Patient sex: M
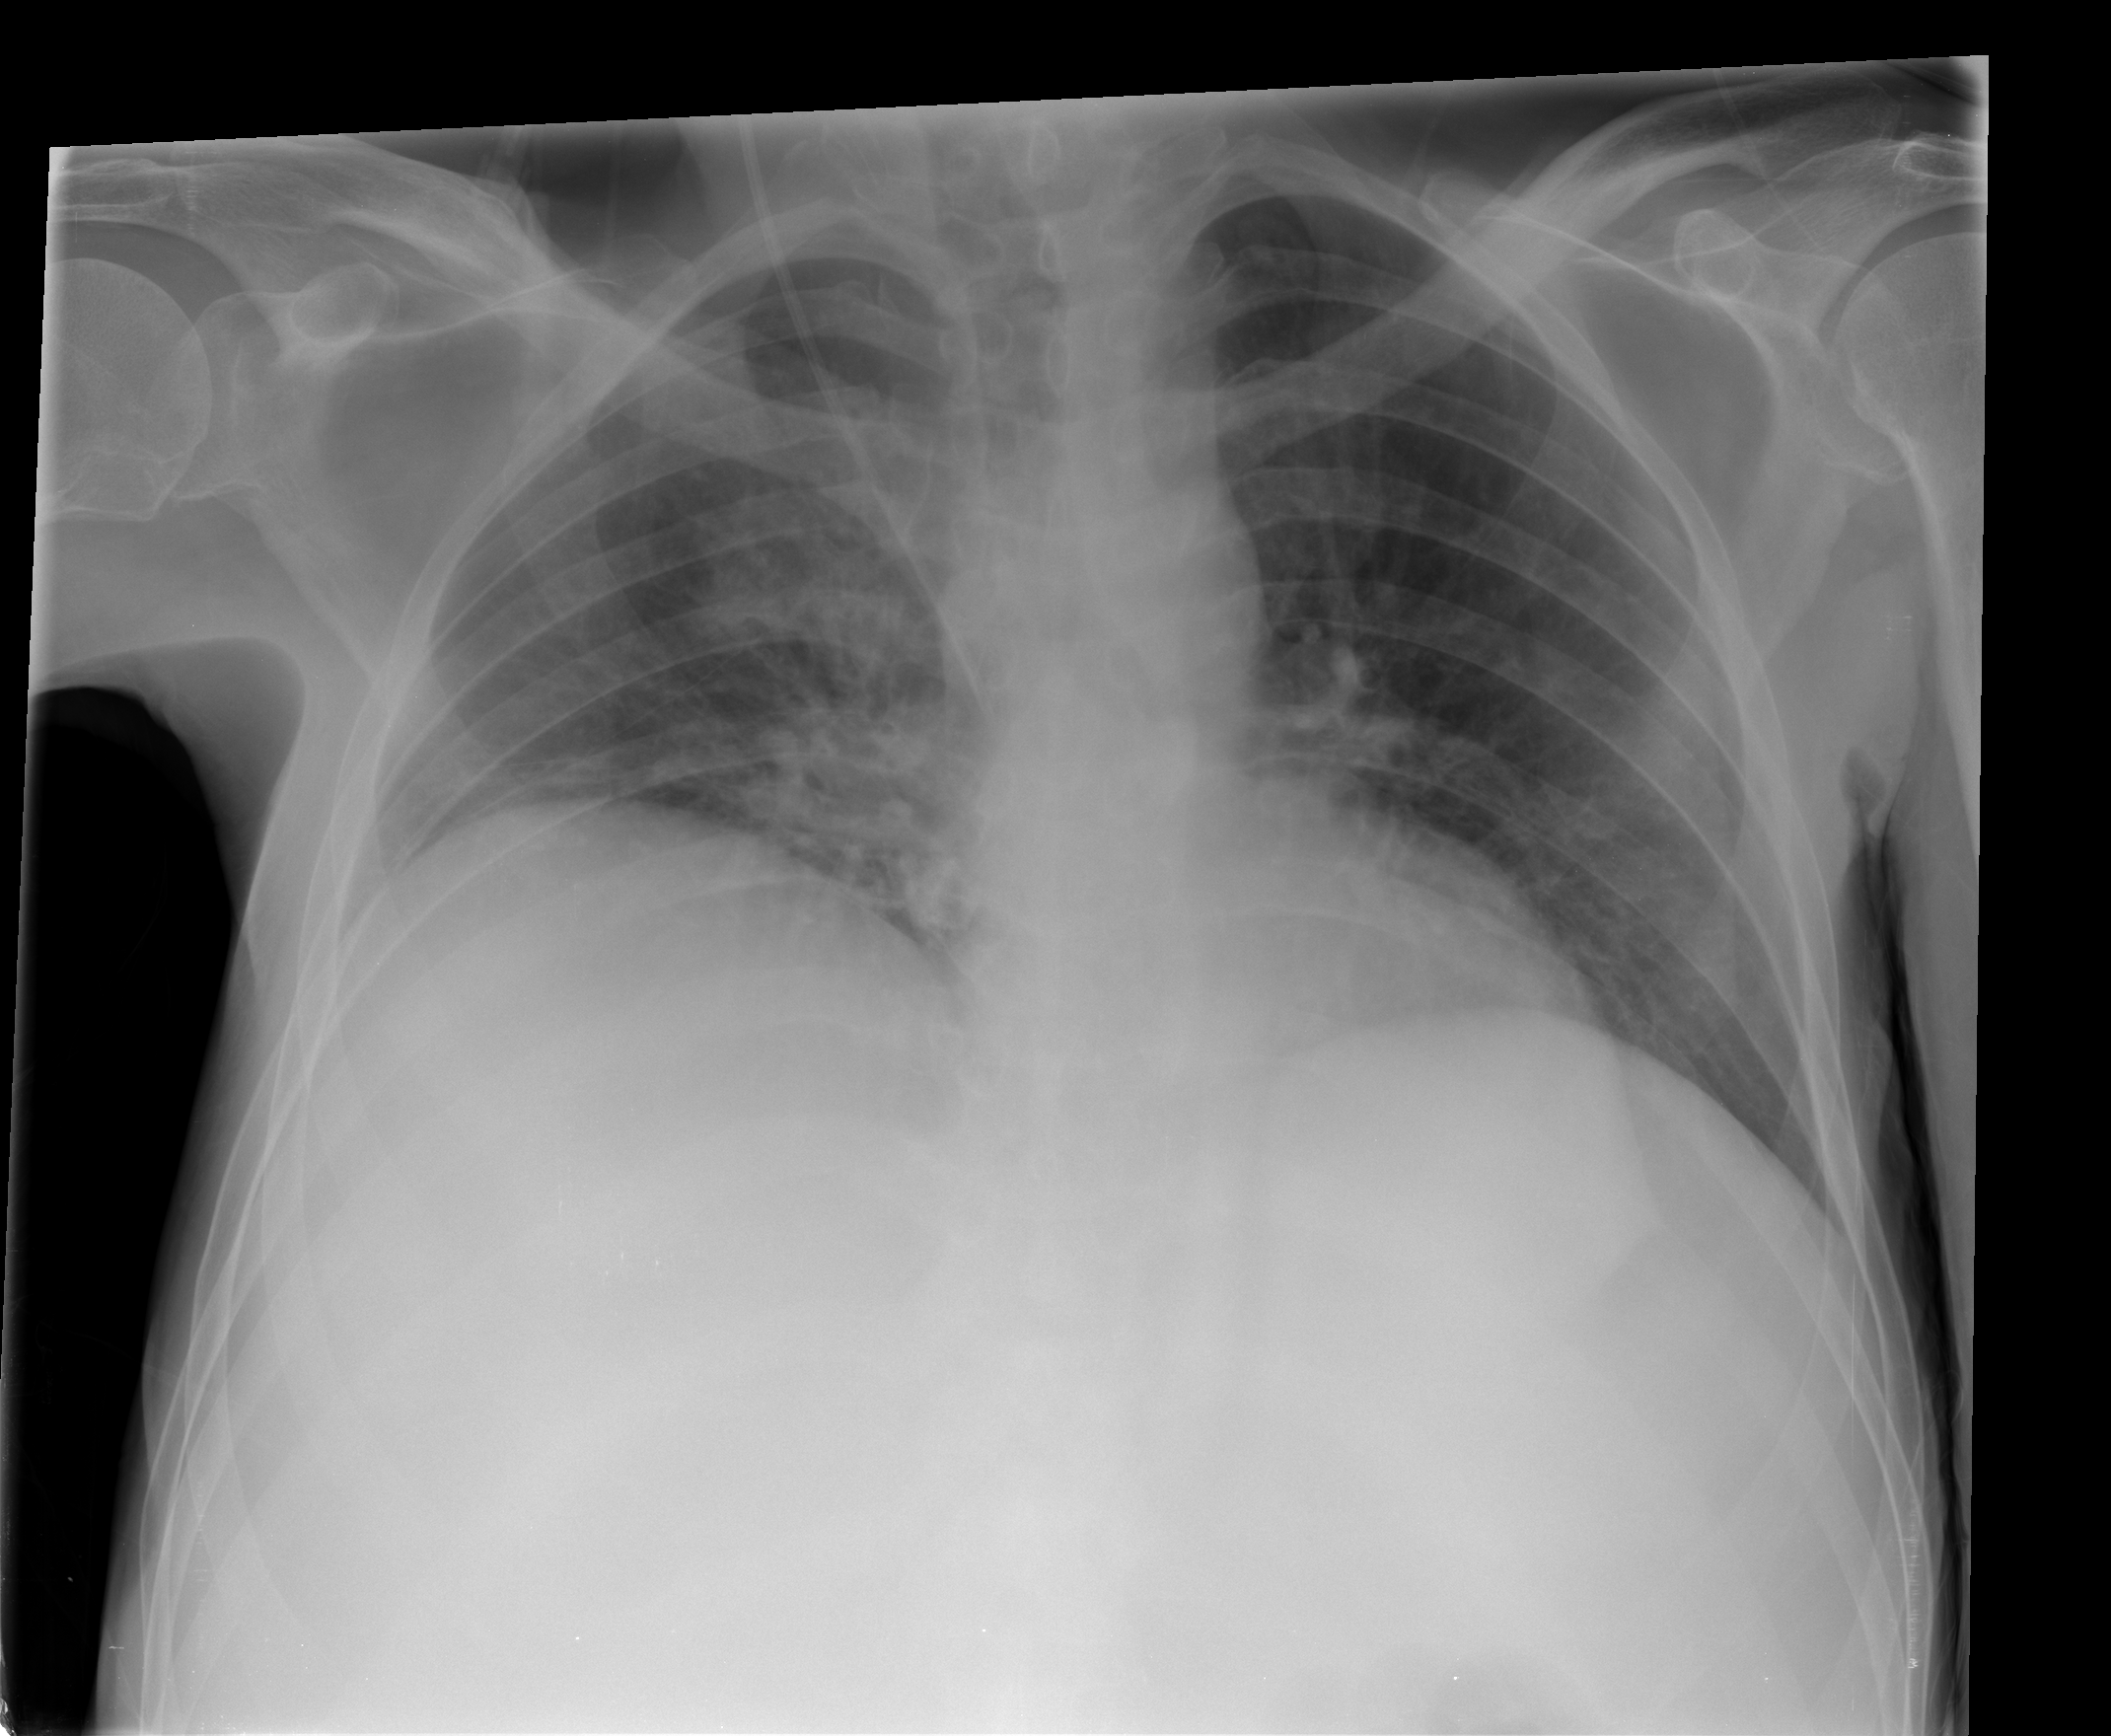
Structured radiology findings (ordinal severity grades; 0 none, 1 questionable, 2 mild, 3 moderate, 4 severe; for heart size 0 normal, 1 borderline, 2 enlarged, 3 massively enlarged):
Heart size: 0
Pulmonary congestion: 1
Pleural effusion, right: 0
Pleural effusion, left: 2
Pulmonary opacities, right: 1
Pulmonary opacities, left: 0
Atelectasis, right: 1
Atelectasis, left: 2